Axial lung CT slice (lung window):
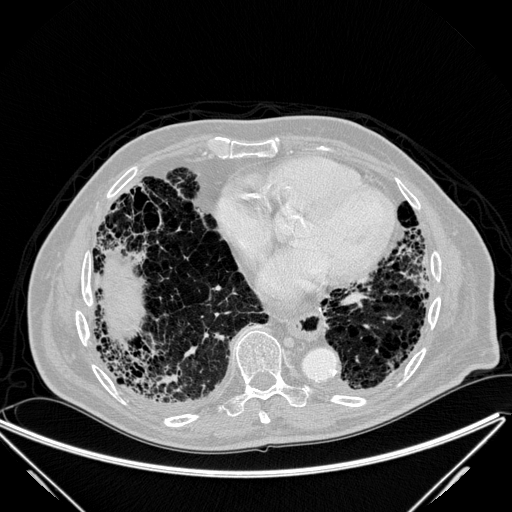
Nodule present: no